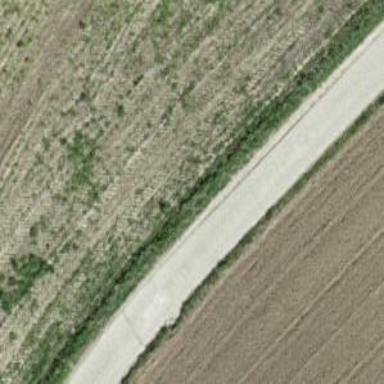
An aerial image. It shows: Unclassified road with concrete surface.